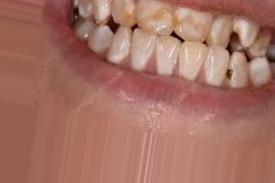
Condition: Tooth Discoloration